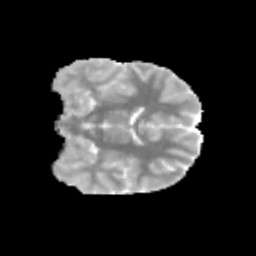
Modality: MD
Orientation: coronal
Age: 13
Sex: male
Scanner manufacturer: siemens
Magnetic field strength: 3 T
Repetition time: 3.8 s
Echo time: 0.07 s